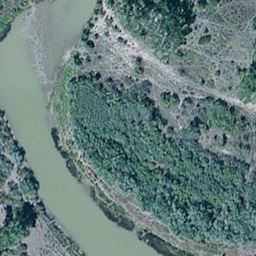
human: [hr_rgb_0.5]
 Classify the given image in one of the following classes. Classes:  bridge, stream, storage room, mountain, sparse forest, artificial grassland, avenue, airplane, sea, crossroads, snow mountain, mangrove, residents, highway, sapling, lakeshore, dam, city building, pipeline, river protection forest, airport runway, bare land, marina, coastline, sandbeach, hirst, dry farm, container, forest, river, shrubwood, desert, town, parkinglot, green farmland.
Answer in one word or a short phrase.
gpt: river